Question: Please I need to recreate an layout similar to the following:
- A List (a ListView?) with the hours of the day- inside each item of the list should be possible to dynamically add sub elements.
Please any advice very much helpful.

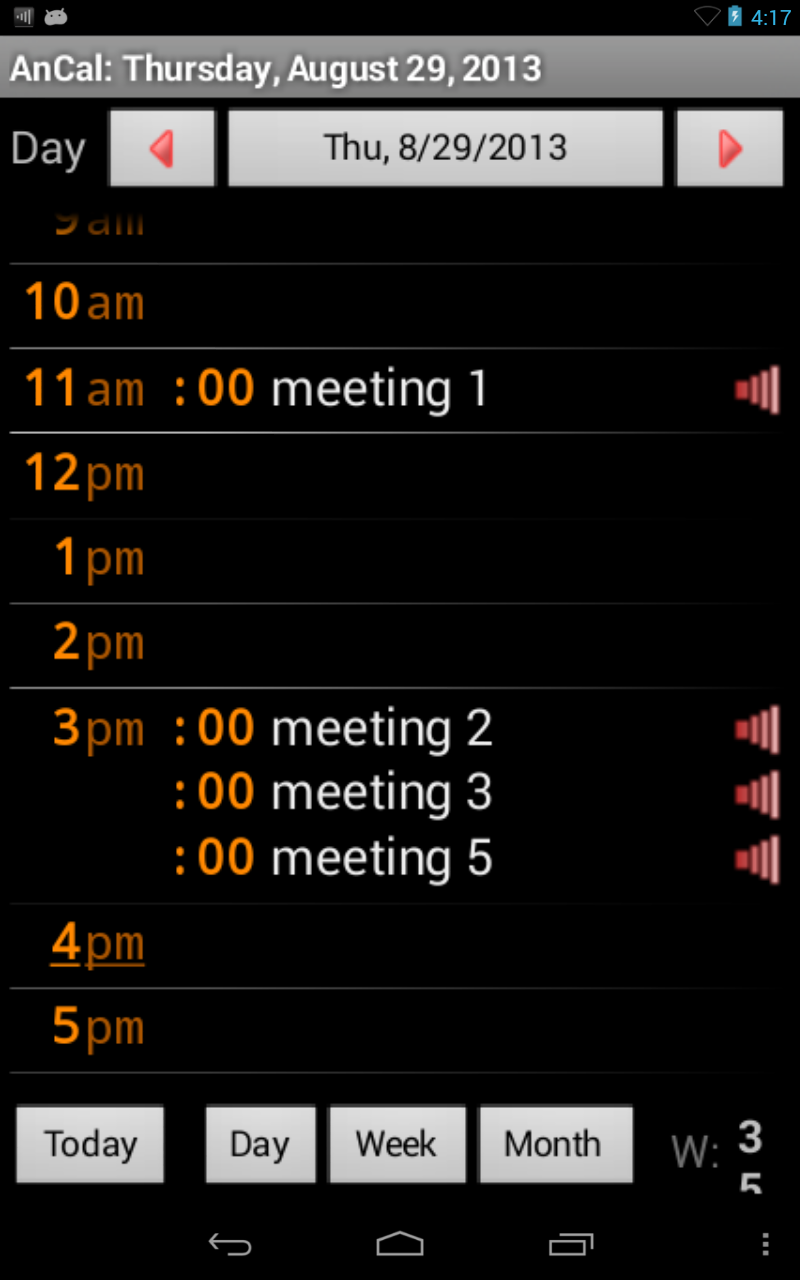
Answer: You can achieve this with an 'ExpandableListView' where each hour will be a child of 'ExpandableListView' and they will have custom layout for their own children which includes a 'TextView' and an image next to it - you don't have to add an extra 'ImageView' since you can set that image with 'android:drawableRight' attribute of 'TextView'-
With 'ExpandableListView' you can also open/close each hour child.
Take a look at this tutorial for 'ExpandableListView'
<URL>